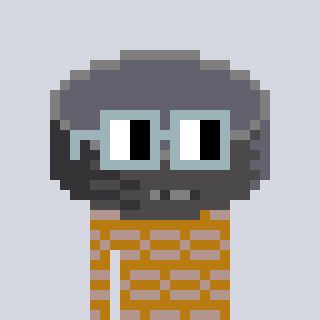
a pixel art character with square dark gray glasses, a hockey puck-shaped head and a gold-colored body on a cool background